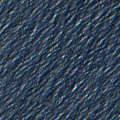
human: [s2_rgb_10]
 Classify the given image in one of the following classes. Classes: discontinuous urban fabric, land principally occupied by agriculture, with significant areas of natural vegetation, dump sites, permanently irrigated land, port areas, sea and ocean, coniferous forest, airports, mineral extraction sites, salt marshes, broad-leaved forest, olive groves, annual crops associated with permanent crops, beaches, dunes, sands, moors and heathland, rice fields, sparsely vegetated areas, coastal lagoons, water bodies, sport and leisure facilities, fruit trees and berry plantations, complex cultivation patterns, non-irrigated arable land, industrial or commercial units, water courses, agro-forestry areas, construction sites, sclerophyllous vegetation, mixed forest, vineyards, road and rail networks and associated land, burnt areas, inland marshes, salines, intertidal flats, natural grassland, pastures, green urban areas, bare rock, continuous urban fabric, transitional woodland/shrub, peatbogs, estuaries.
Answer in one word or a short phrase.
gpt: sea and ocean